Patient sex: M
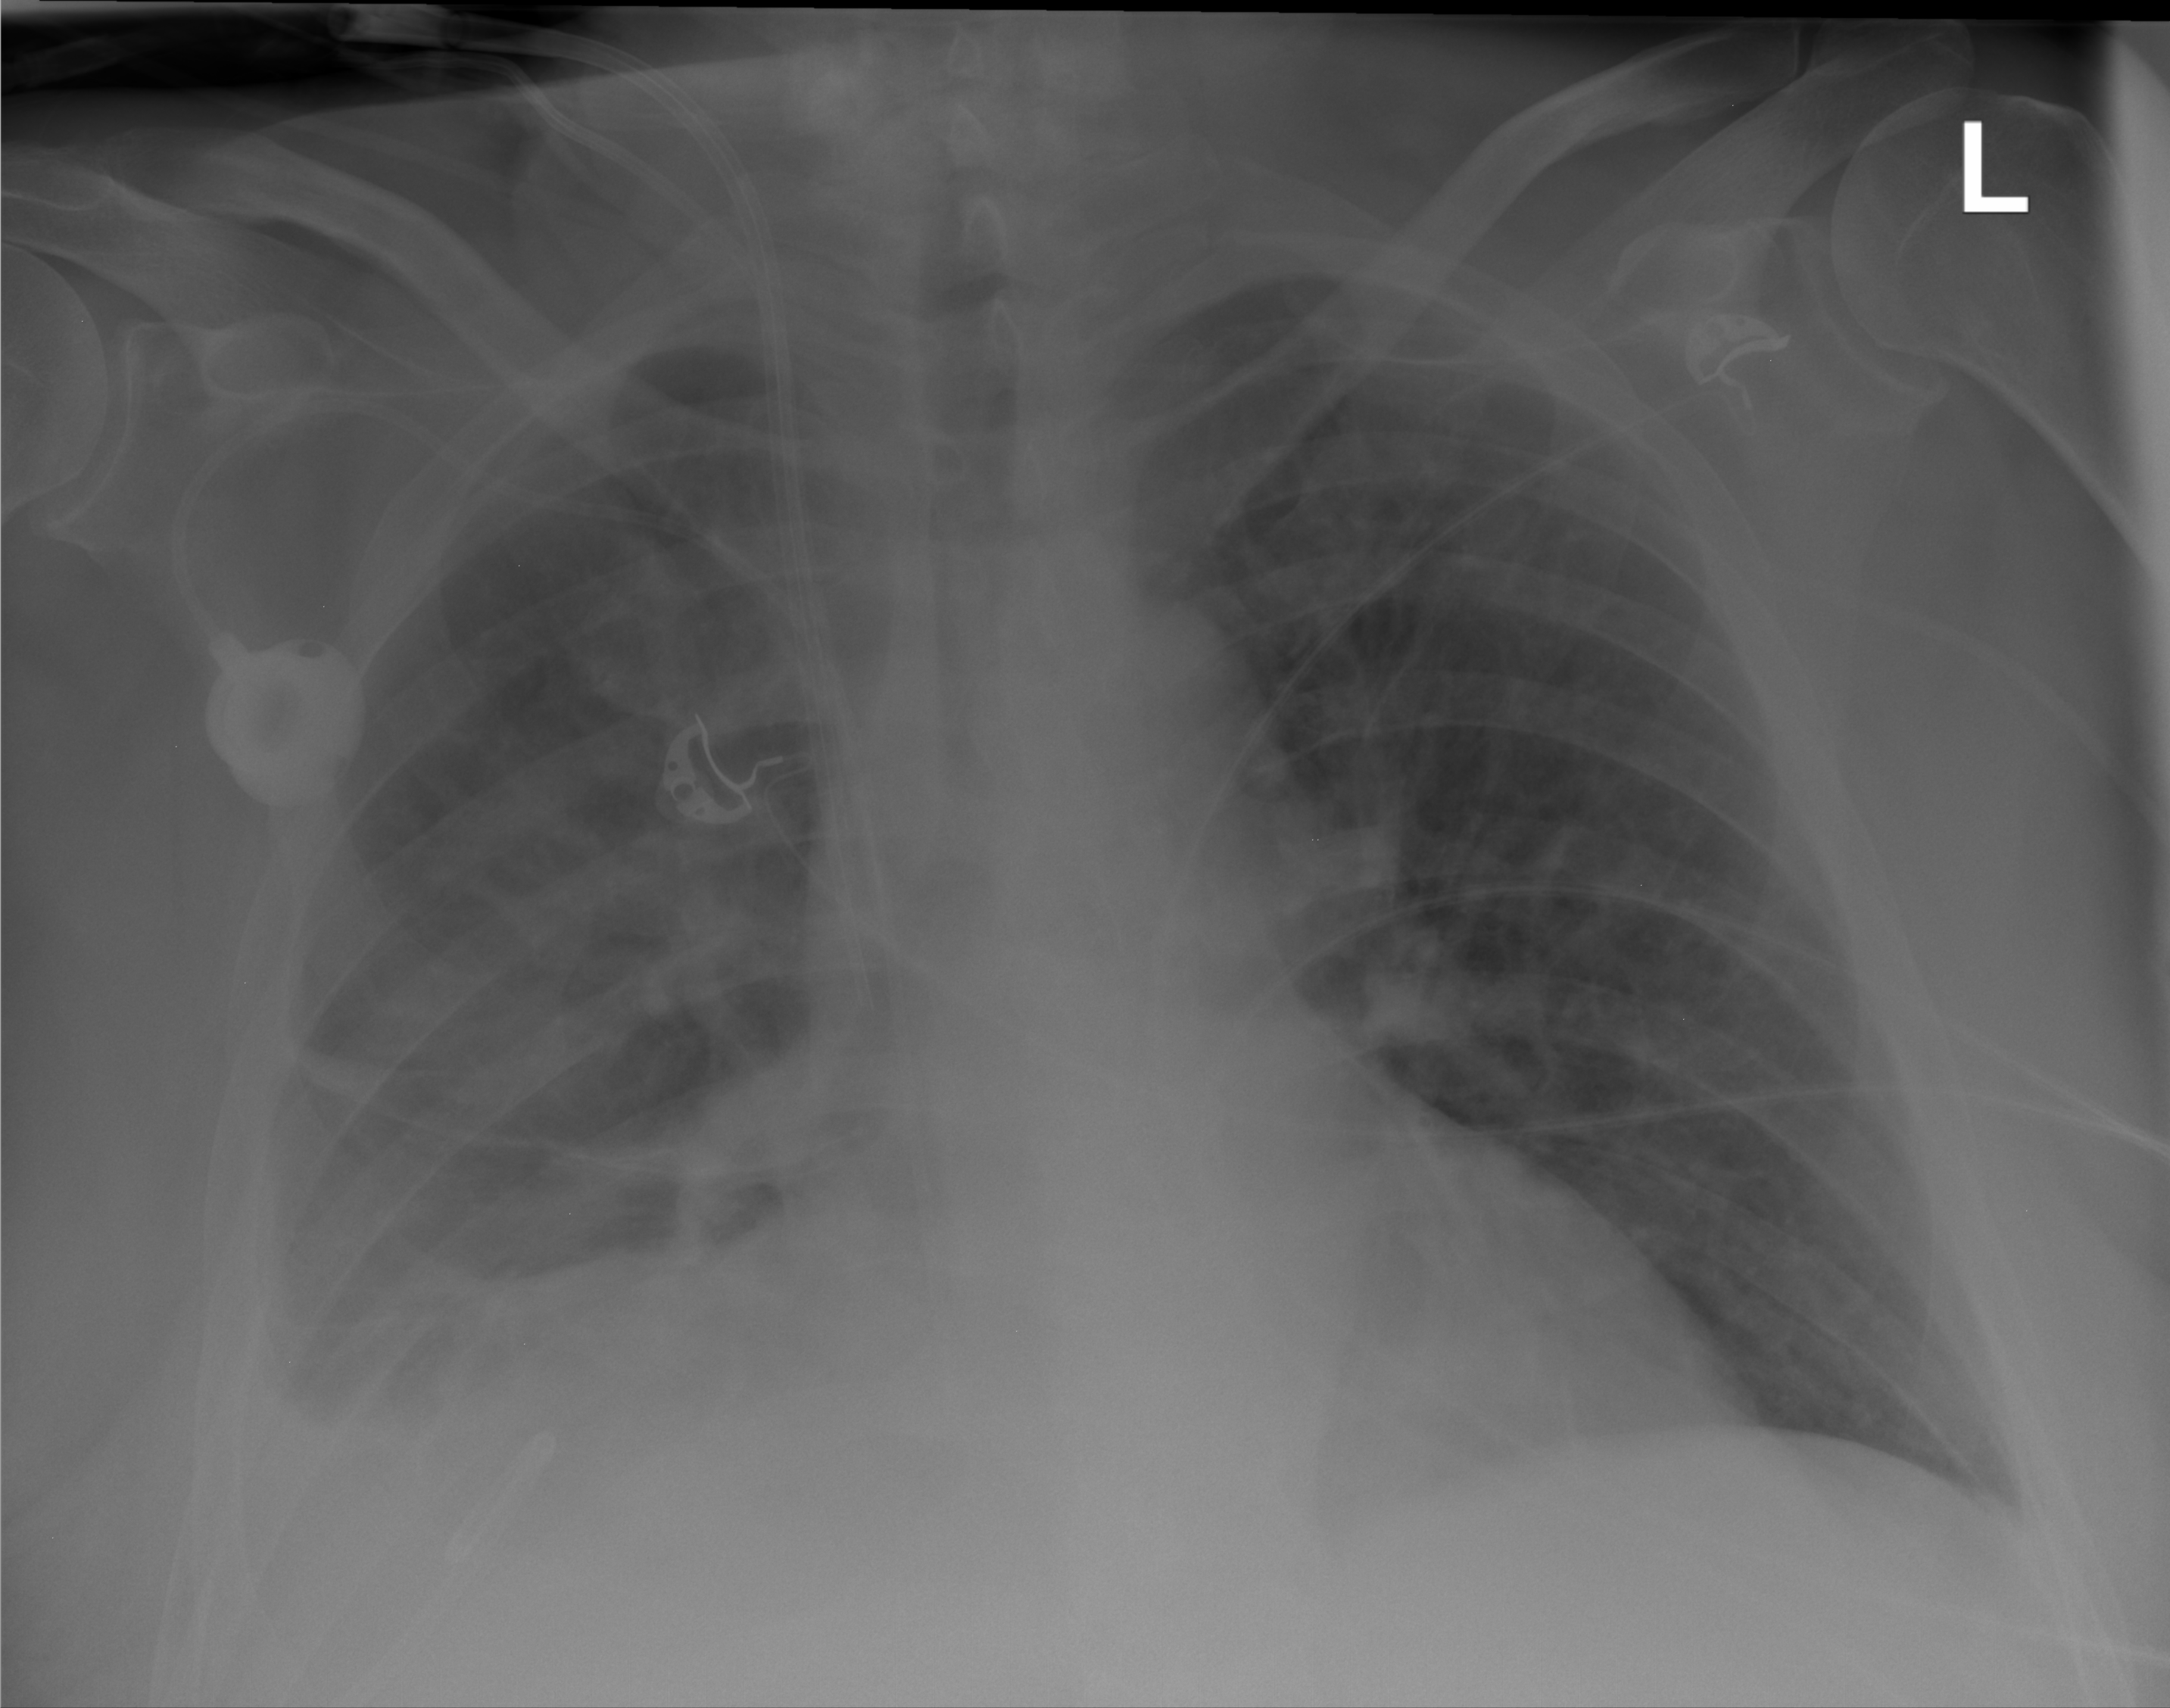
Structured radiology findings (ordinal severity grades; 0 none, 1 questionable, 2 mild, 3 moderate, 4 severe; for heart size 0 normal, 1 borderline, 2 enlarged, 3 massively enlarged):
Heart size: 2
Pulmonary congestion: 2
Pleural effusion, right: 2
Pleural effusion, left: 0
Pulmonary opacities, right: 2
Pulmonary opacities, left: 0
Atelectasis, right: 3
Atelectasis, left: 1